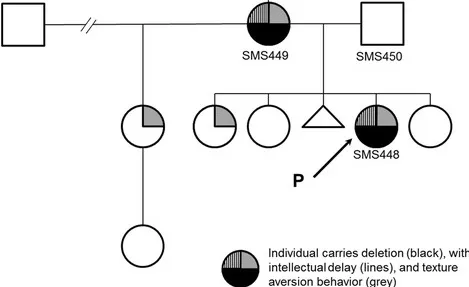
Pedigree of family with 17p11.2 deletion. The proband (SMS448) is denoted by arrow and carries a maternally inherited 17p11.2 deletion (black semicircle) with intellectual delay (vertical lines) and severe texture aversion behavior (grey). A full-sibling and a half-sibling also display severe texture aversion behavior (grey).
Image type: pathology (giemsa)